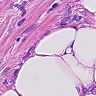
Metastatic tissue present: yes